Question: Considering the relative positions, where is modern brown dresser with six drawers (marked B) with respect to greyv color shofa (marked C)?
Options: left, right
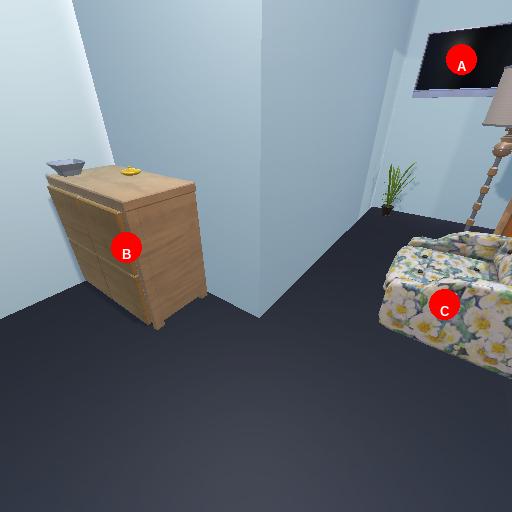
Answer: left